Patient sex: M
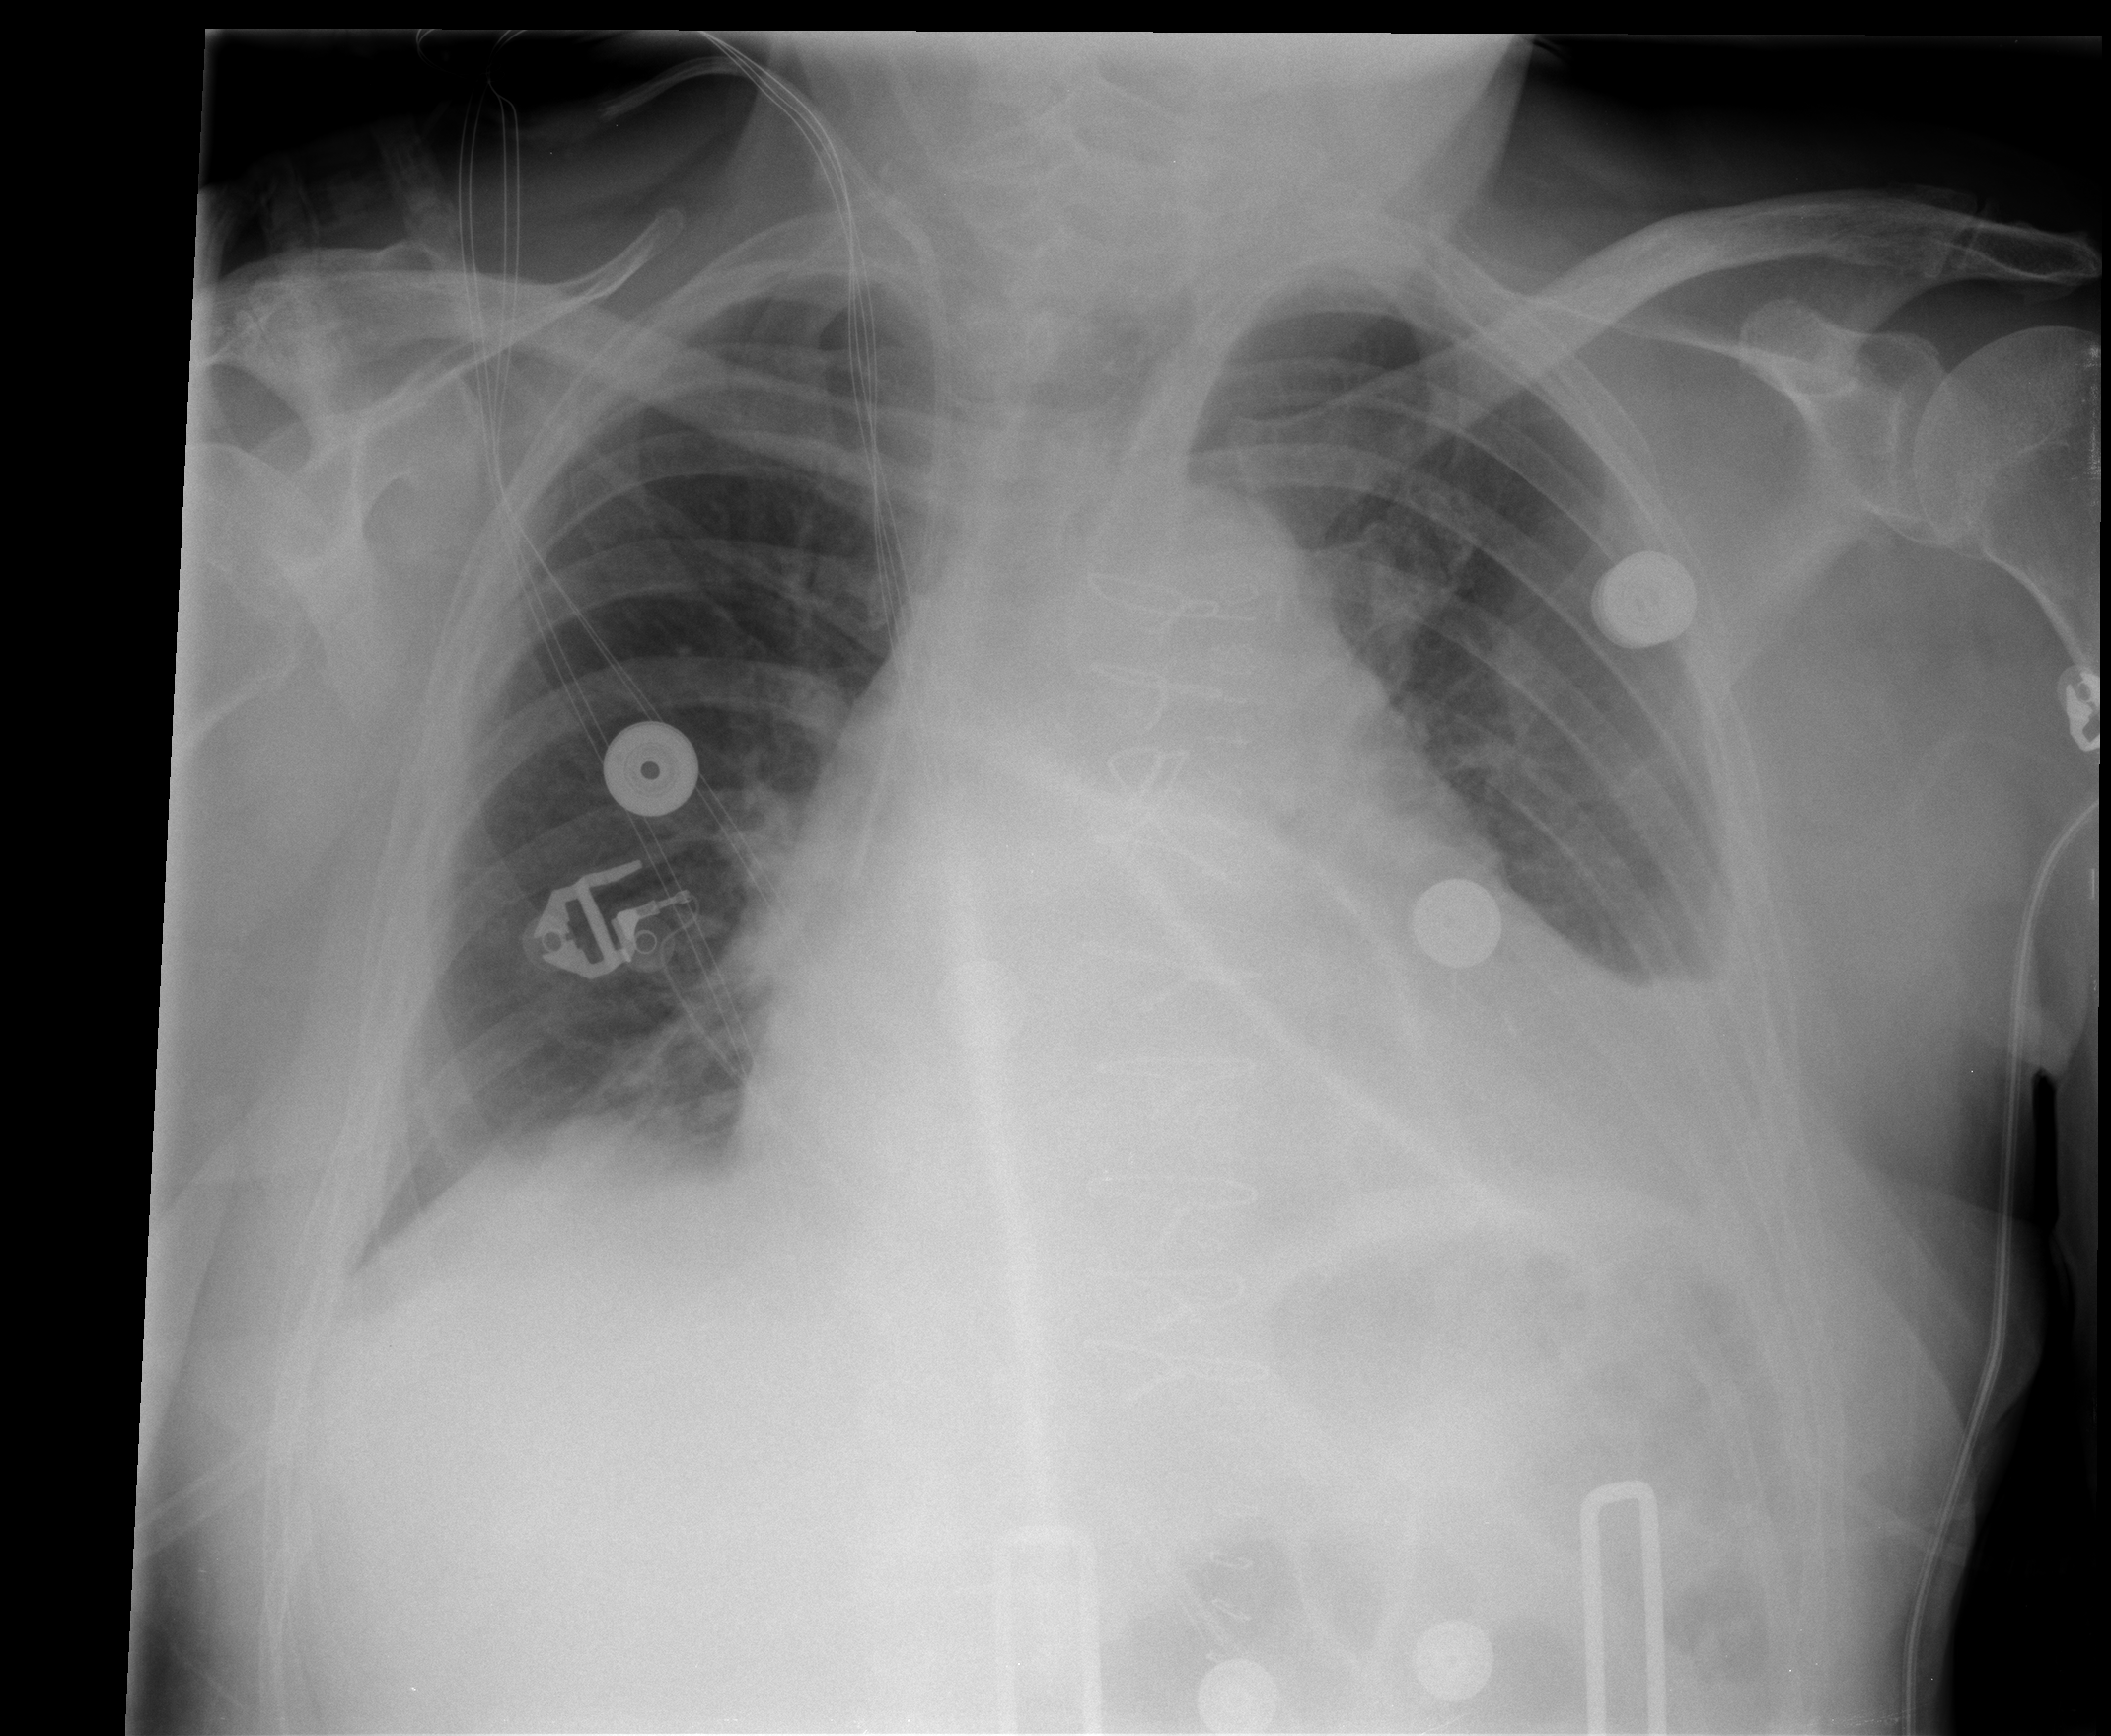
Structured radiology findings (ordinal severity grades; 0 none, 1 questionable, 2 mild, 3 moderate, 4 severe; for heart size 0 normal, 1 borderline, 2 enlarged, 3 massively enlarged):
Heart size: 2
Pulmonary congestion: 1
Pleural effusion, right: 2
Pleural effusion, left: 3
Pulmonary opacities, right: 0
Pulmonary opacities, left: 0
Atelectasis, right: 2
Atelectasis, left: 2